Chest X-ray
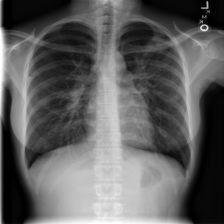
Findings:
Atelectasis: negative
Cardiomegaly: negative
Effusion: negative
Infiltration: negative
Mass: negative
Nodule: negative
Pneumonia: negative
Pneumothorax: negative
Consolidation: negative
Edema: negative
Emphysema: negative
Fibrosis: negative
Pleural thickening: negative
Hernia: negative